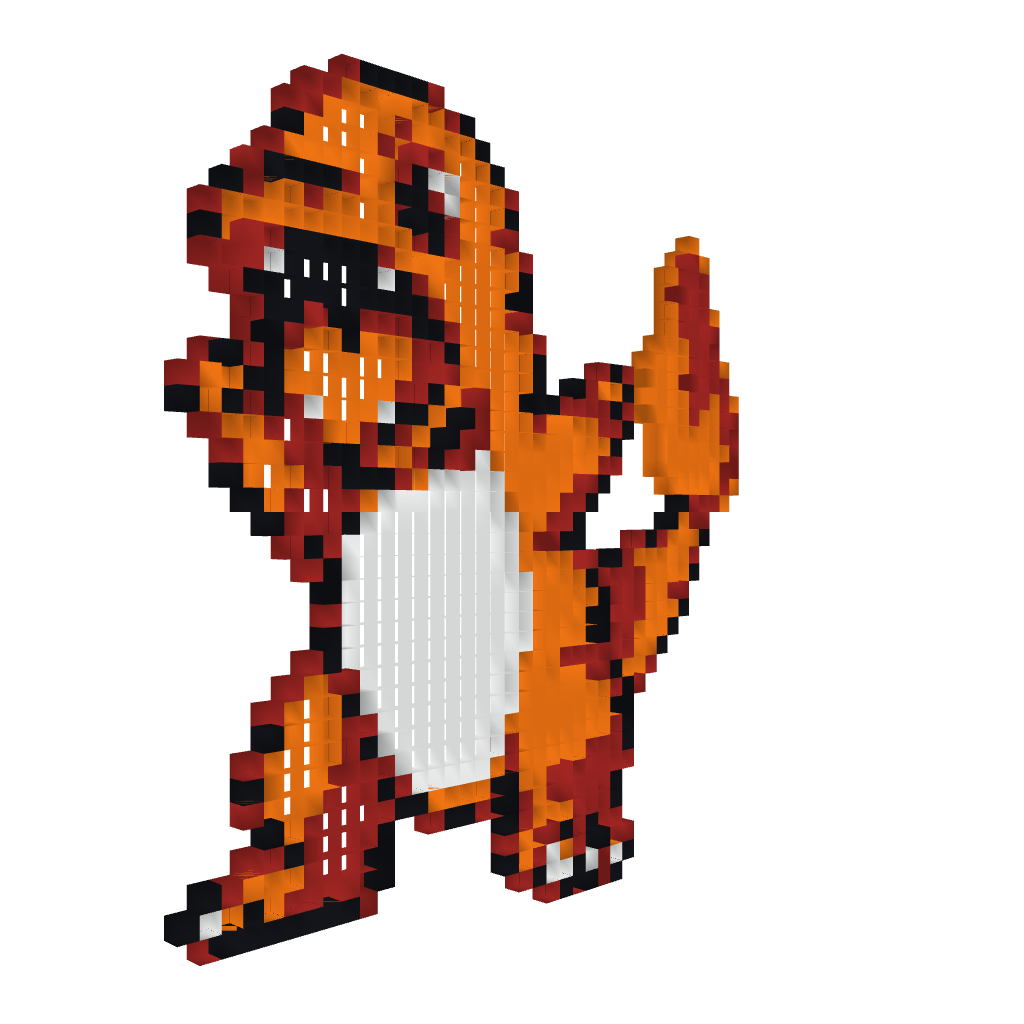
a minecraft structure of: Charmander Sprite